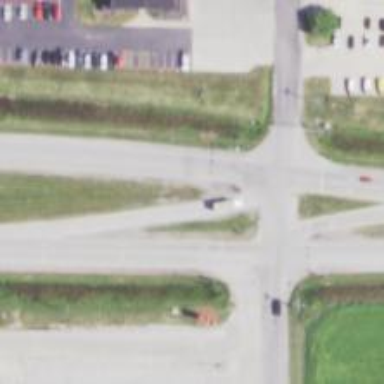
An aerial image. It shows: Asphalt road with secondary link designation.